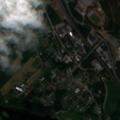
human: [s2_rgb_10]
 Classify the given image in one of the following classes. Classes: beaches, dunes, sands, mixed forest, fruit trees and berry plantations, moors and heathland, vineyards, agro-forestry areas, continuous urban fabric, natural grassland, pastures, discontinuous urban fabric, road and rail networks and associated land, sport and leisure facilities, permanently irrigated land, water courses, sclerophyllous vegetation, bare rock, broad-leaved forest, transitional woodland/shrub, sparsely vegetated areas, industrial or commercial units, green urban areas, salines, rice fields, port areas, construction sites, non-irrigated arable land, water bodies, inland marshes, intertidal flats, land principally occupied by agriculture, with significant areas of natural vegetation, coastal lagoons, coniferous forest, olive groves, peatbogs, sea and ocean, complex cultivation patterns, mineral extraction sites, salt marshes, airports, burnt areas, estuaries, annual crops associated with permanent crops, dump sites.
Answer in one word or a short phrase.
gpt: discontinuous urban fabric, industrial or commercial units, non-irrigated arable land, broad-leaved forest, coniferous forest, mixed forest, water bodies